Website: apple
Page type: payment
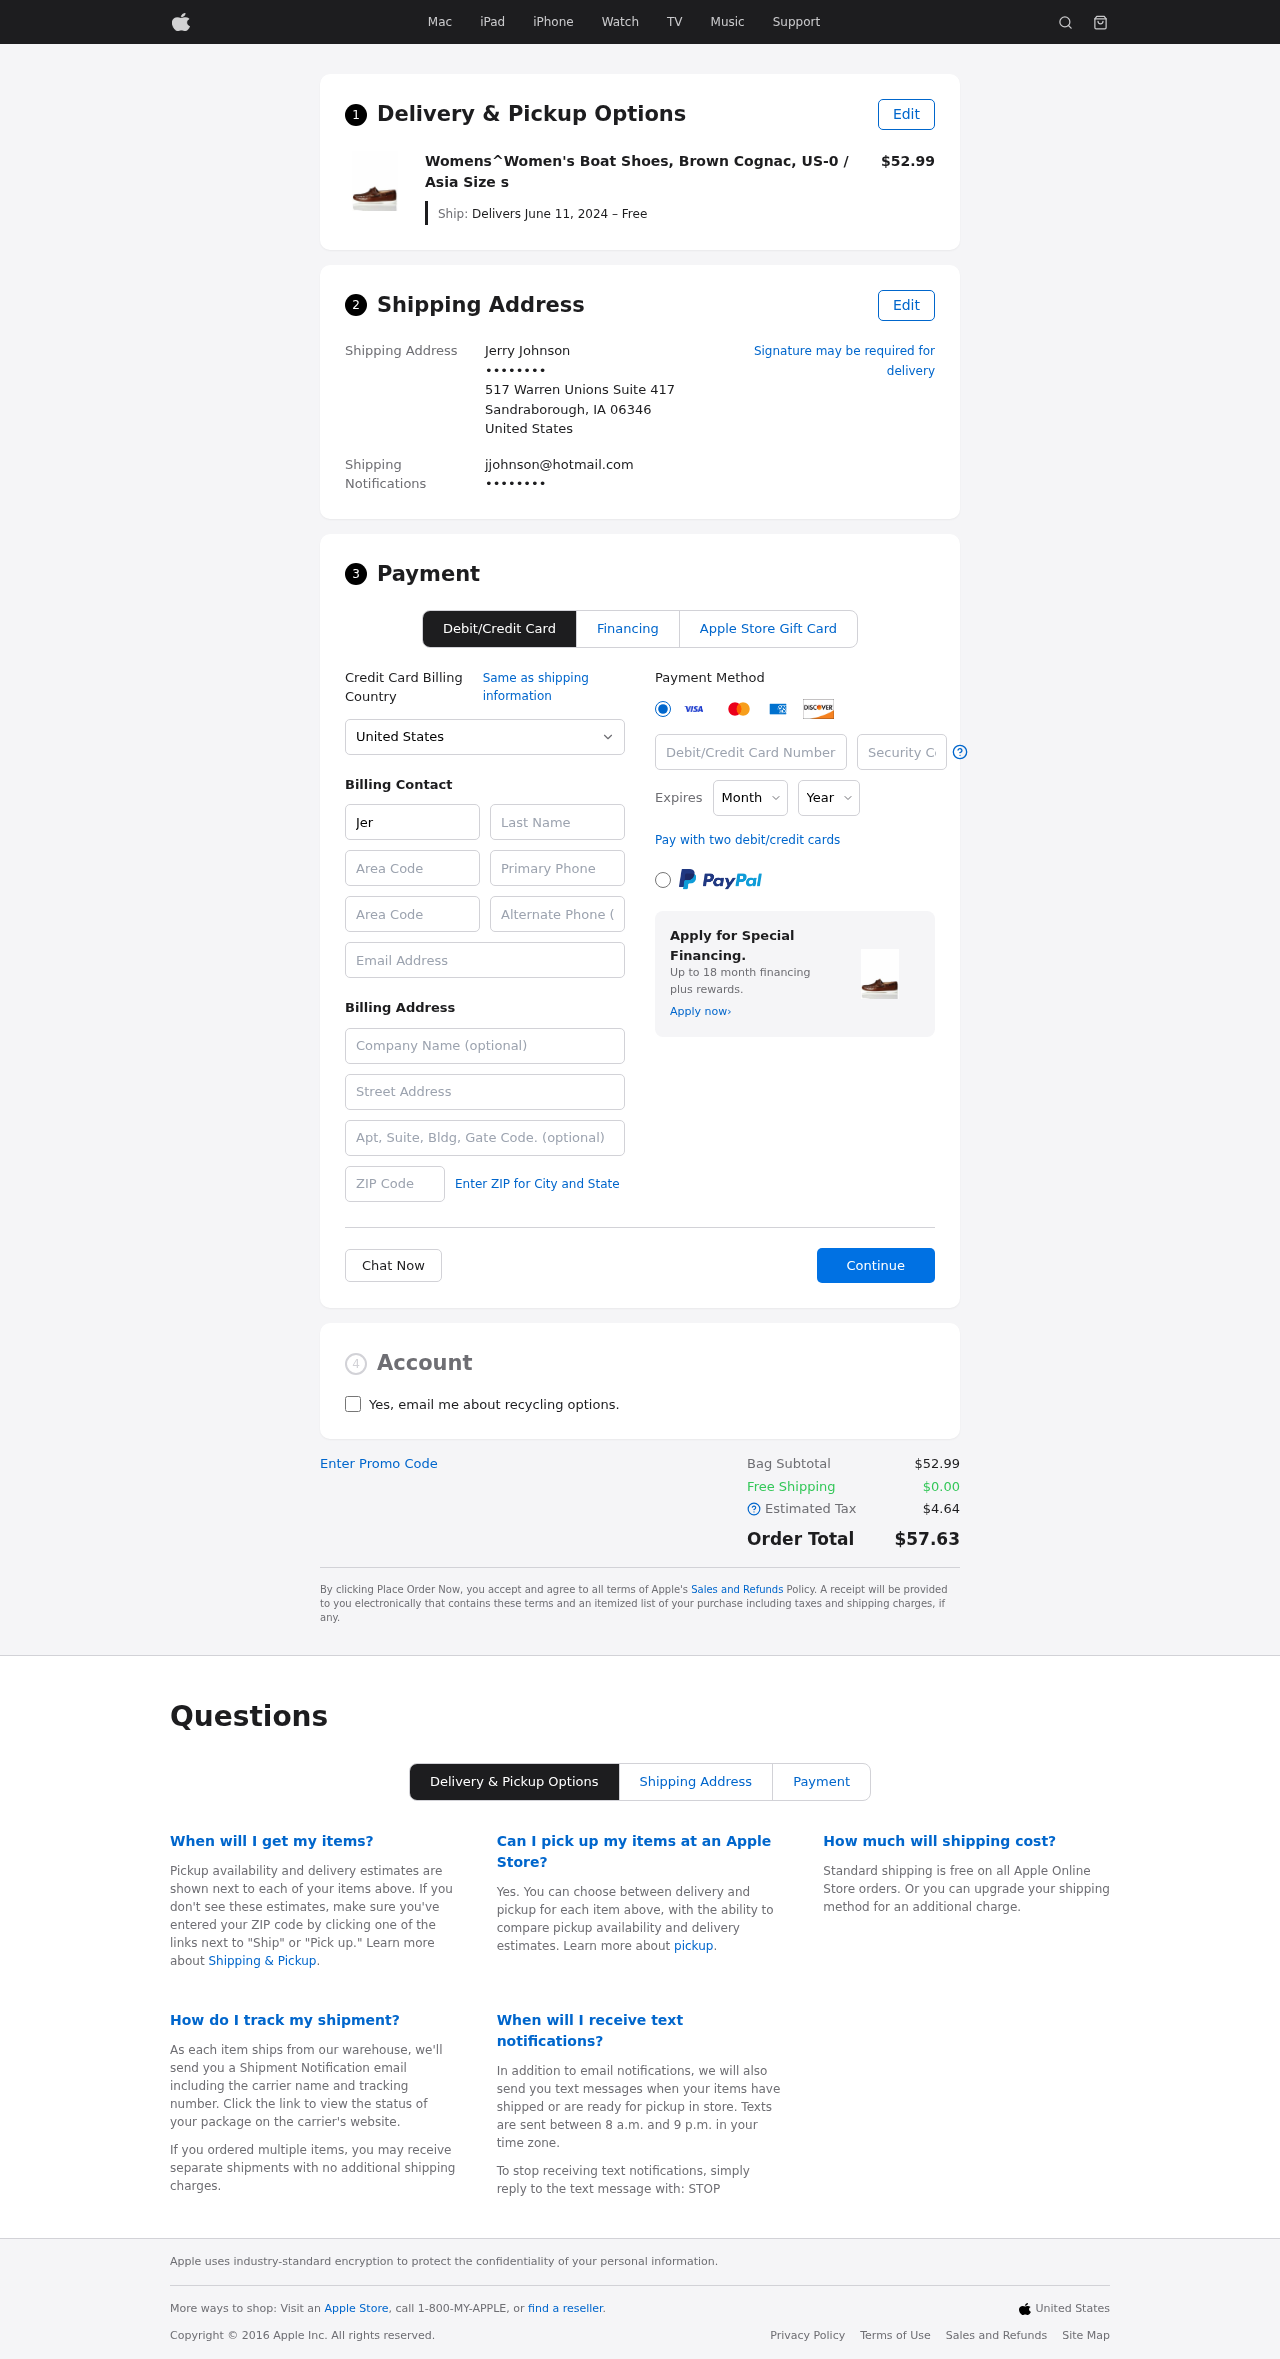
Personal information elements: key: PII_CARD_CVV
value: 1940
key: PII_CARD_EXPIRY_MONTH
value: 06
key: PII_CARD_EXPIRY_YEAR
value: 29
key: PII_CARD_NUMBER
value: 3486 1679 6255 226
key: PII_CITY_STATE_ZIP
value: Sandraborough, IA 06346
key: PII_COUNTRY
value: United States
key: PII_EMAIL
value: jjohnson@hotmail.com
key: PII_EMAIL2
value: jjohnson@hotmail.com
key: PII_FIRSTNAME
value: Jerry
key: PII_FULLNAME
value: Jerry Johnson
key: PII_LASTNAME
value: Johnson
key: PII_PHONE3
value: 9345837829
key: PII_PHONE_AREA
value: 934
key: PII_POSTCODE2
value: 86737
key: PII_SECURITY_CODE
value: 0372
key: PII_STREET
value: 517 Warren Unions Suite 417
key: PII_STREET2
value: Suite 260
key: PII_PHONE
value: ••••••••
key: PII_PHONE2
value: ••••••••
Product elements: key: PRODUCT1_NAME
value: Womens^Women's Boat Shoes, Brown Cognac, US-0 / Asia Size s
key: PRODUCT1_PRICE
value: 52.99
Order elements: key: ORDER_DELIVERY_DATE
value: Delivers June 11, 2024 – Free
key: ORDER_SUBTOTAL
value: $52.99
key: ORDER_SHIPPING_COST
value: $0.00
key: ORDER_TAX
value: $4.64
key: ORDER_TOTAL
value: $57.63